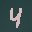
Label: 4